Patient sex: F
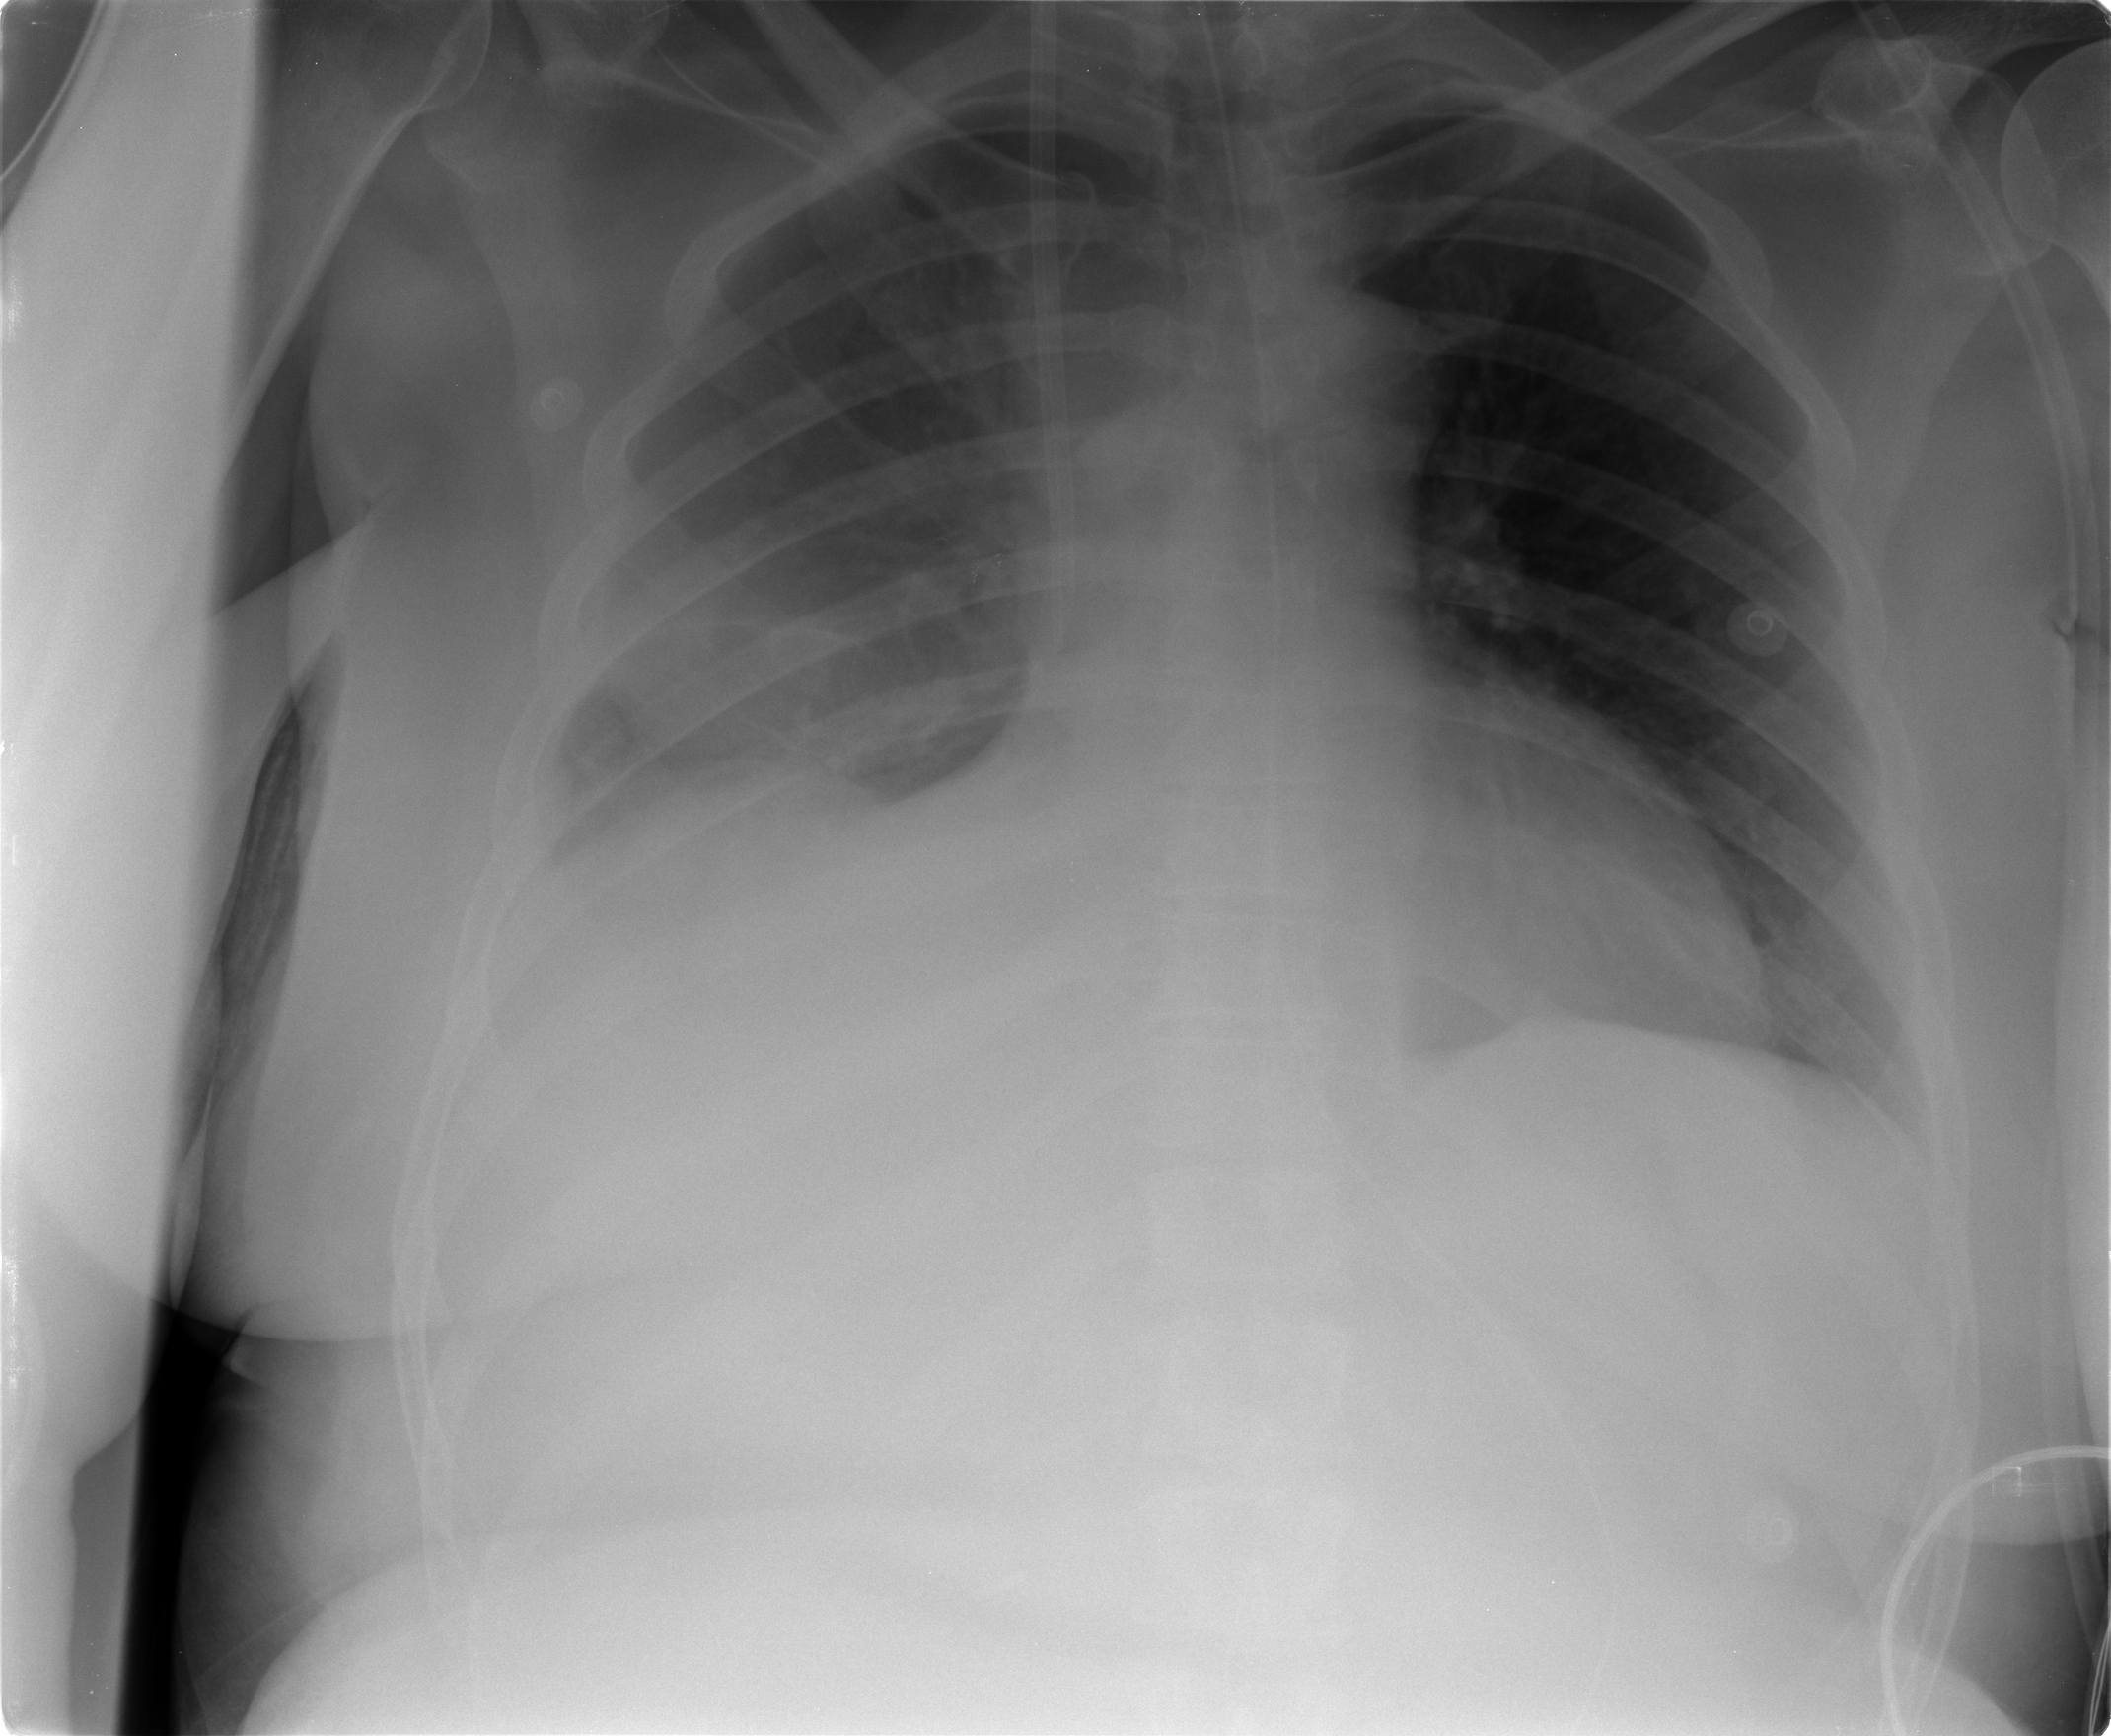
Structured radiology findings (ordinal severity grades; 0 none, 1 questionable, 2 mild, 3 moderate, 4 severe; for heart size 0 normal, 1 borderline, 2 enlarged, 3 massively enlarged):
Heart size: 1
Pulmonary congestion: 1
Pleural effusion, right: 2
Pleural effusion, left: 0
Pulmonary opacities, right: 0
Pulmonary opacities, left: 0
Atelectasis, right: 2
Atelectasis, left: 1